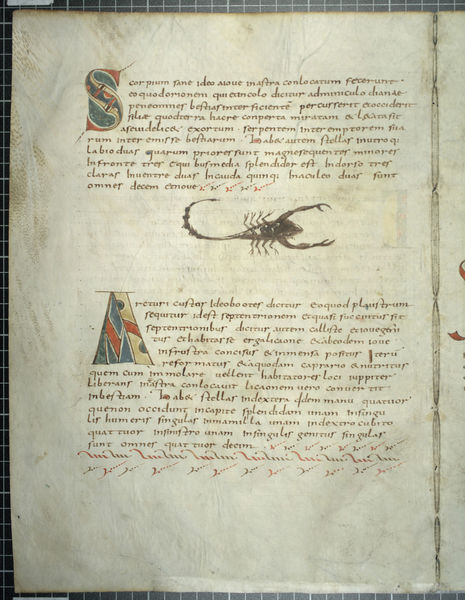
Titel: Komputistische Sammelhandschrift
Institution: Köln, Dombibliothek
Schlagwörter: blau, gelb, grün, braun, schwarz, weiss, zeichnung, rot, tier, karo, alt, blatt, farbig, schrift, papier, zwei, farbe, verzierung, abbild, karos, buch, kloster, links, druck, initialen, seite, illustration, text, buchstabe, buchstaben, initiale, buchseite, pergament, weß, kreuze, mittelalter, abtei, absatz, insekt, fraktur, handschrift, abbildung, fot, krebs, wissenschaft, latein, lexikon, manuskript, verblichen, naturwissenschaft, skorpion, knitter, buchkunst, s, n, a, m, 1200, <mittelalter, skorbion, skprpion